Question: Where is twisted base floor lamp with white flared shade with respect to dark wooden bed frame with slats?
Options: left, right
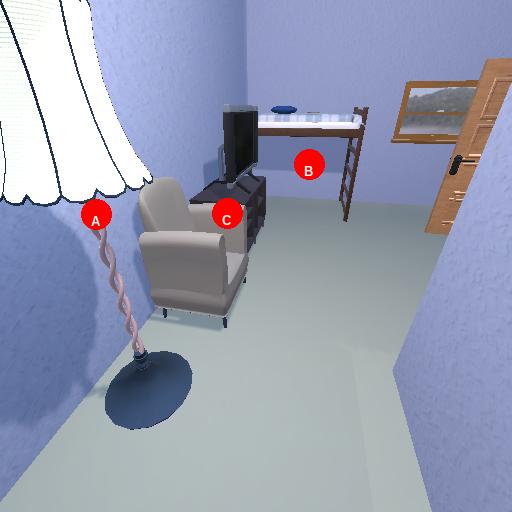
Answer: left